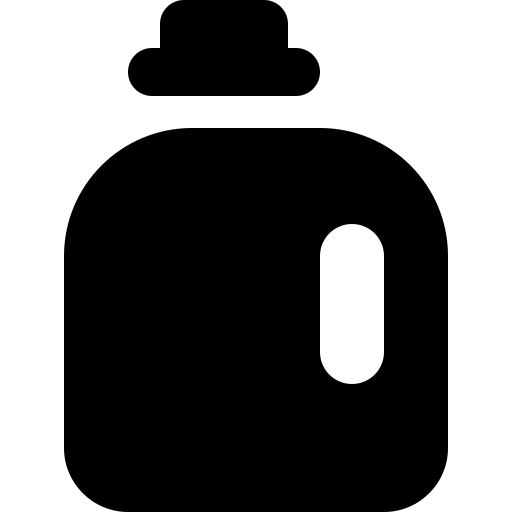
Tags: icon, FontAwesome, fa-icon, solid, jug, detergent